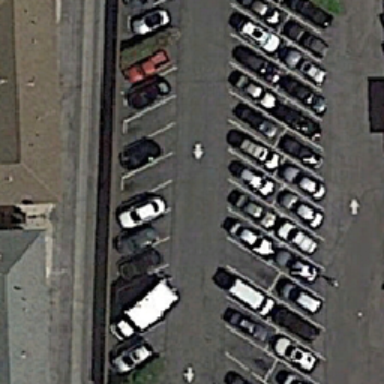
Rectangular parking lot includes most white cars .